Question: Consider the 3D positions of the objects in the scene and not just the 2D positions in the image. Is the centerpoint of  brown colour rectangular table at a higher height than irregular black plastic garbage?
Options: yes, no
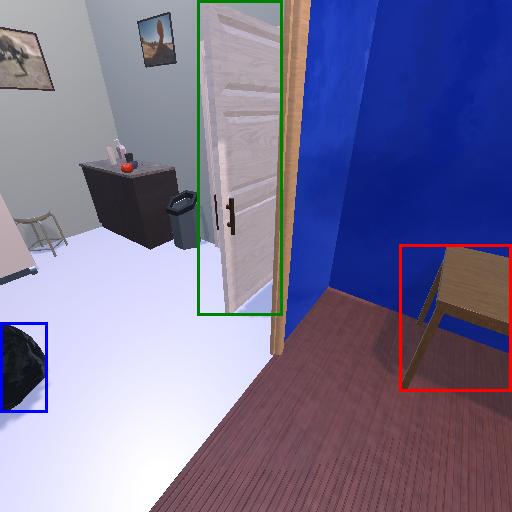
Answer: yes